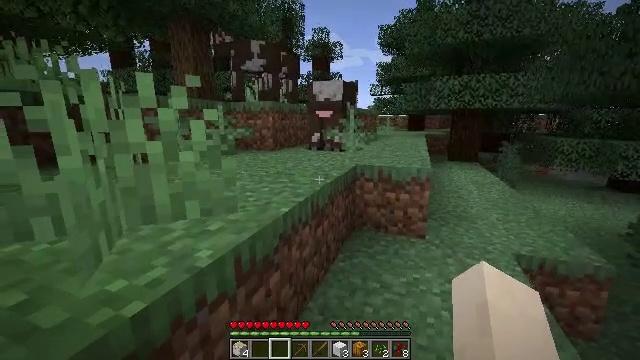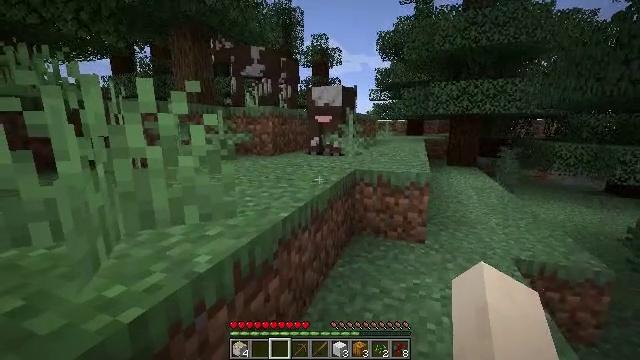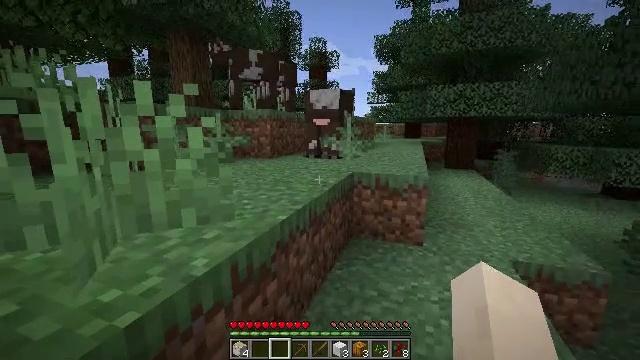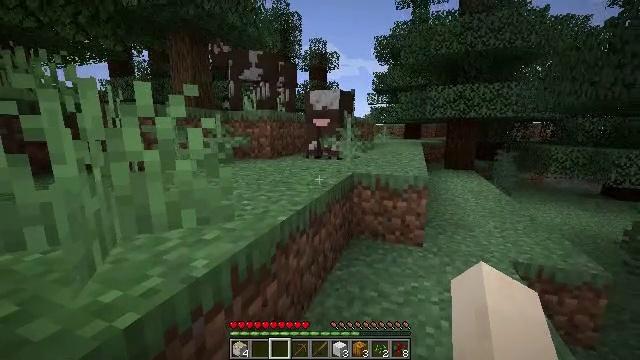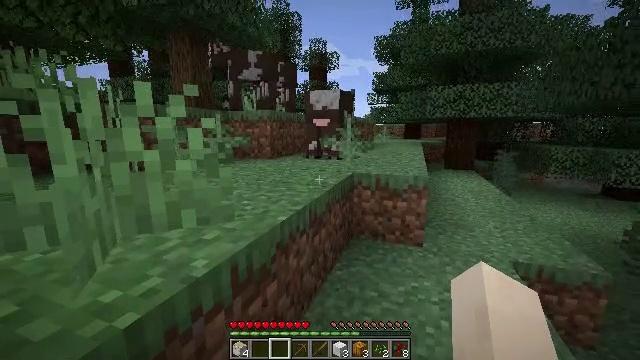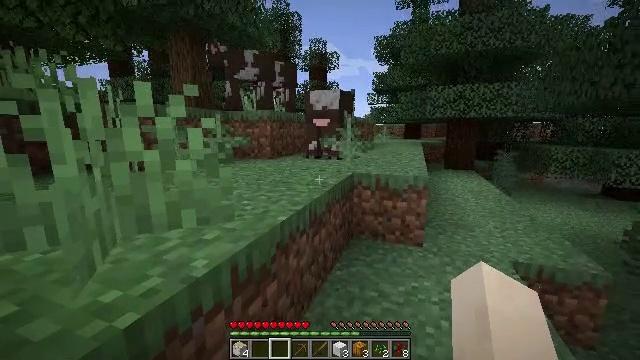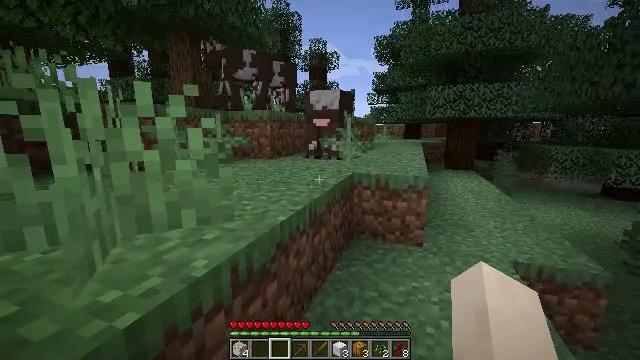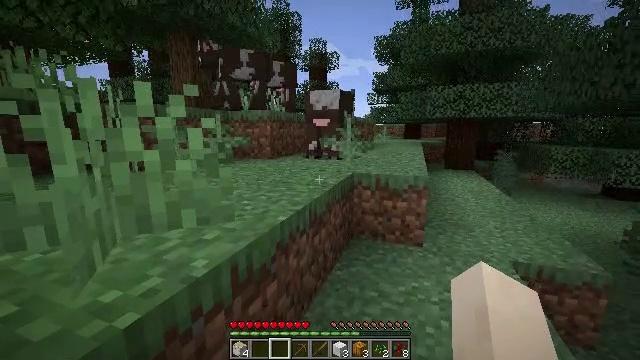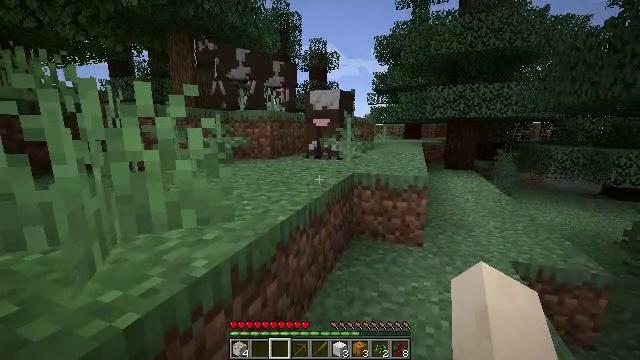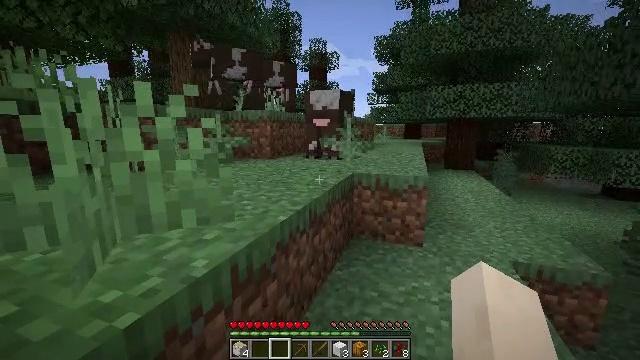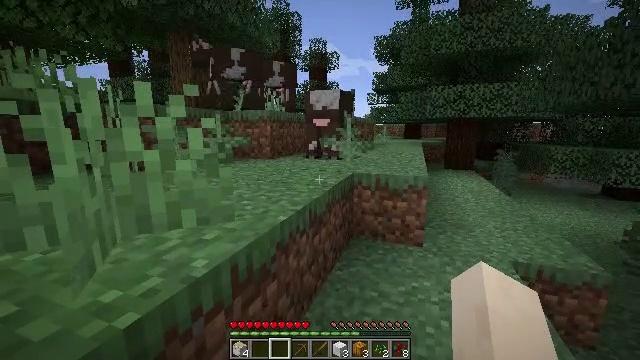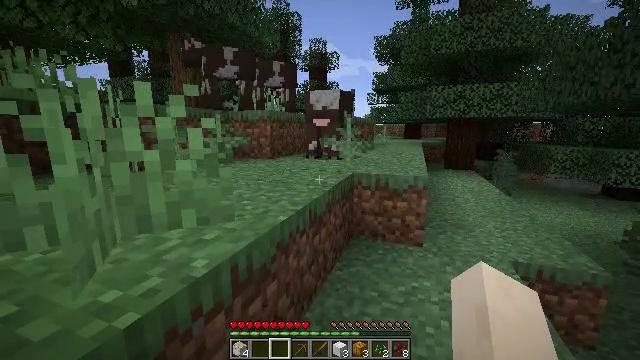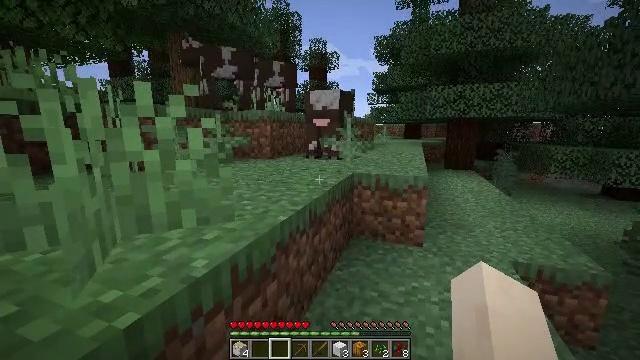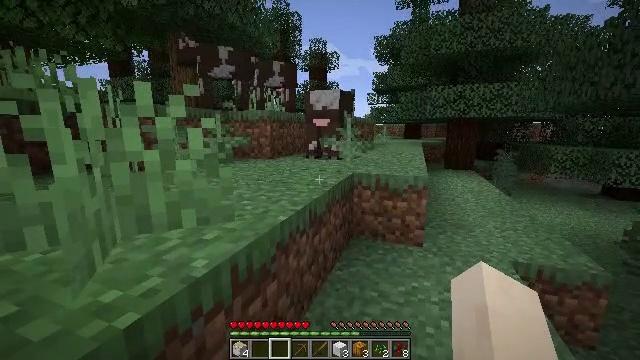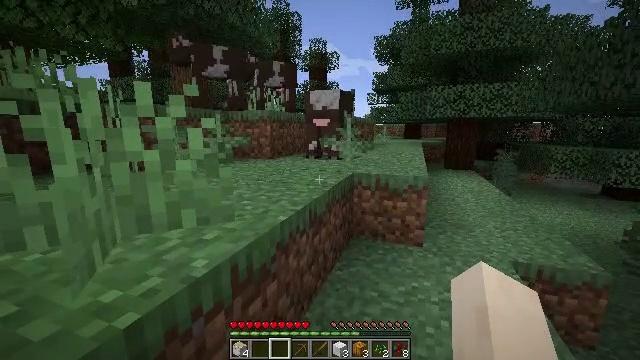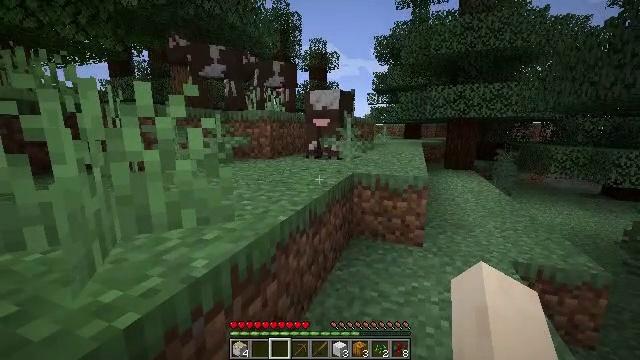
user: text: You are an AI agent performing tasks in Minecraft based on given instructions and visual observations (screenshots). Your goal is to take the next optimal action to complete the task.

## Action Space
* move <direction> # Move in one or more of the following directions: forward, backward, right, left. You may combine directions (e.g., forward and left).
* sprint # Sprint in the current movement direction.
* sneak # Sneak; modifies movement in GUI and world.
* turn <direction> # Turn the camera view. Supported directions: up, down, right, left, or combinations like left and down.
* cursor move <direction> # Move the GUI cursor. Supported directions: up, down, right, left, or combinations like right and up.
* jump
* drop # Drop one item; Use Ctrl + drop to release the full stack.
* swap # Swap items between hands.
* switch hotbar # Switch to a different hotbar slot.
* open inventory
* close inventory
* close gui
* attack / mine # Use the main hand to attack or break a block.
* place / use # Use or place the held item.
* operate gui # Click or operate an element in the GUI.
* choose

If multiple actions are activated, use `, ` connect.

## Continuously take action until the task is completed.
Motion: motion action
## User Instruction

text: Harvest some fern.
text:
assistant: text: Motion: turn up
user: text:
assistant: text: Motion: no_op
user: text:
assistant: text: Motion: no_op
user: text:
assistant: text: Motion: no_op
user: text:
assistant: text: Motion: no_op
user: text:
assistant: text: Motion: no_op
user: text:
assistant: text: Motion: no_op
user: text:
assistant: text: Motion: no_op
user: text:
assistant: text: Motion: no_op
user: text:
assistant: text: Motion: no_op
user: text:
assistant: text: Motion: no_op
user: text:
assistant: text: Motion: no_op
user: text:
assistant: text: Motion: no_op
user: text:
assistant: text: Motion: no_op
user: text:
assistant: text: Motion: no_op
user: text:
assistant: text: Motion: no_op
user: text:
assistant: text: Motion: no_op
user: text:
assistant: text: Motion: no_op
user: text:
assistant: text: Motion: no_op
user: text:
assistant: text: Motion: open inventory
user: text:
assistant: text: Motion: open inventory
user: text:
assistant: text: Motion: open inventory
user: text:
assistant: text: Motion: open inventory
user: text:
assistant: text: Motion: no_op
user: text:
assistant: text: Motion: no_op
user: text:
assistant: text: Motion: no_op
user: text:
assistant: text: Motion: no_op
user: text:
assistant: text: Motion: no_op
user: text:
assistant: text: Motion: no_op
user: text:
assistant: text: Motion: close inventory